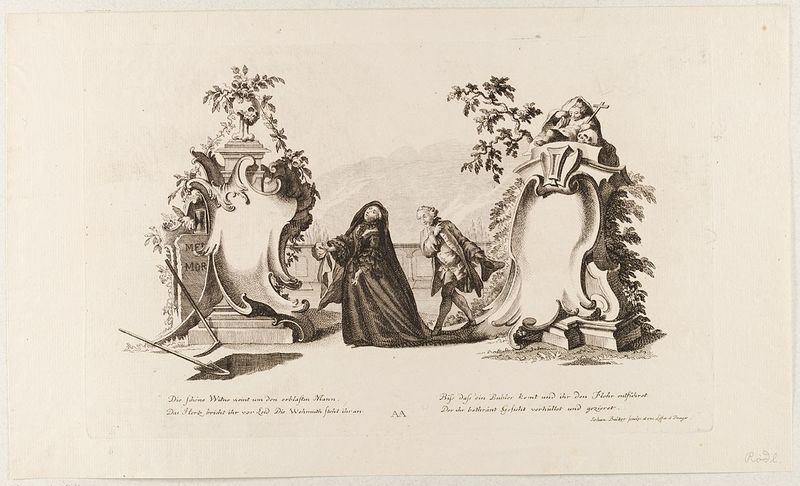
Titel: Rocaille-Kartusche mit Figuren, Blatt aus der Folge 'Cartouches Modernes orné avec des diferentes Figures'
Künstler: Johann Esaias Nilson
Standort: Hamburg
Institution: Museum für Kunst und Gewerbe Hamburg
Schlagwörter: mann, menschen, frau, rock, schädel, tod, tot, trauer, signatur, figur, mantel, rokoko, engel, putte, putto, stillleben, schrift, liebe, papier, grafik, graphik, romantik, kartusche, witwe, stil, fotografie, photographie, vanitas, kreuz, sex, druckgraphik, druckgrafik, radierung, stich, flirt, leben, grab, kupferstich, trauern, rocaille, augsburger, trauerkleidung, haltungen, stellungen, beziehungen, style, trauerschleier, reproduktionen, toten, witwenschleier, aa, druckerzeugnisse, vergänglichkeit, grabstätte, geschlechtern, ornamentstich, vorlageblätter